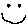
Label: smiley face